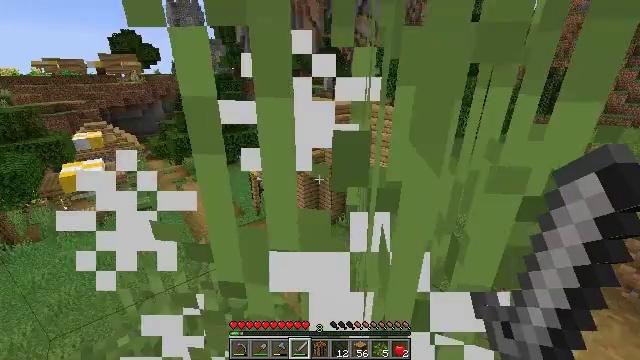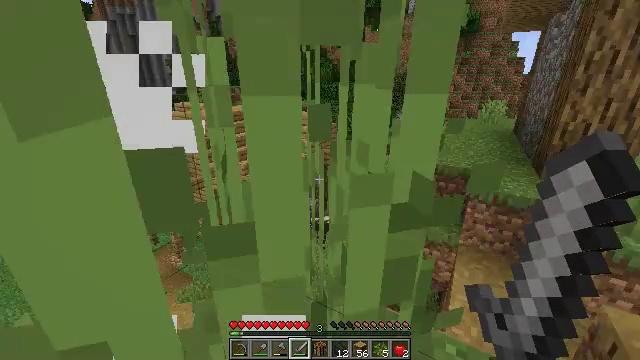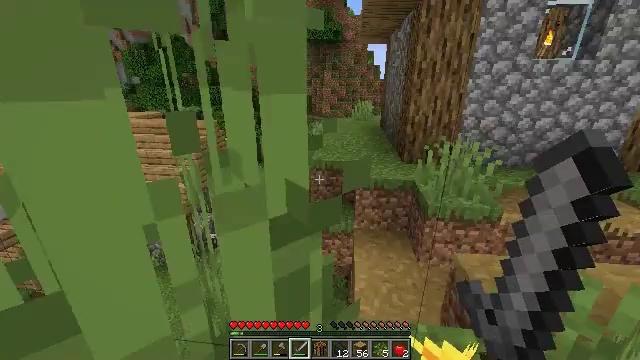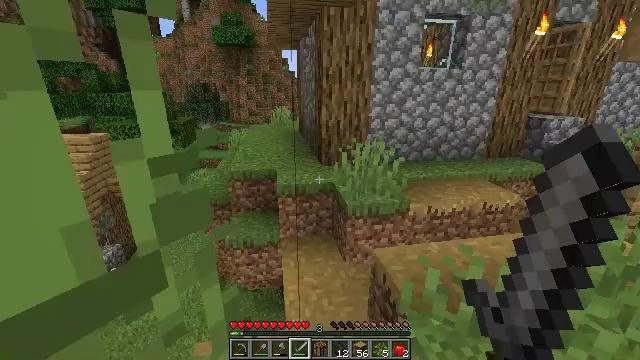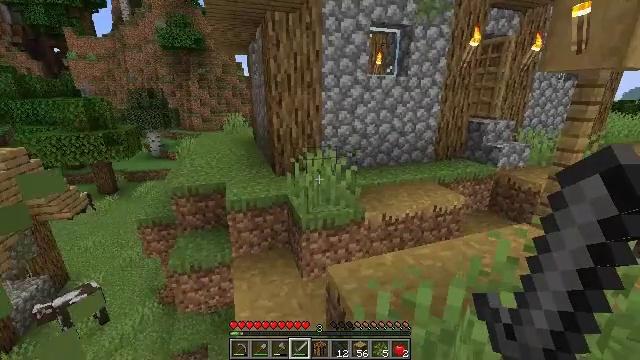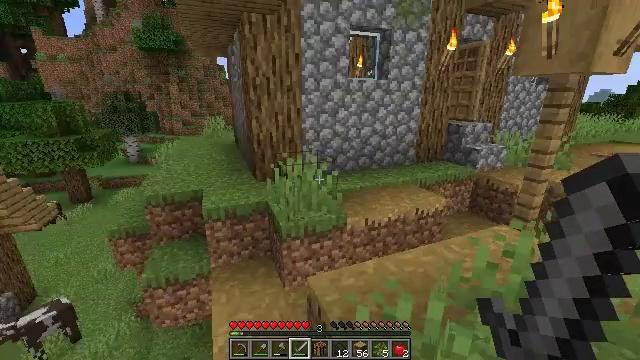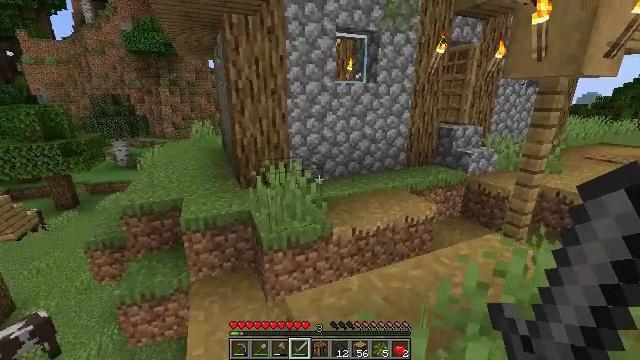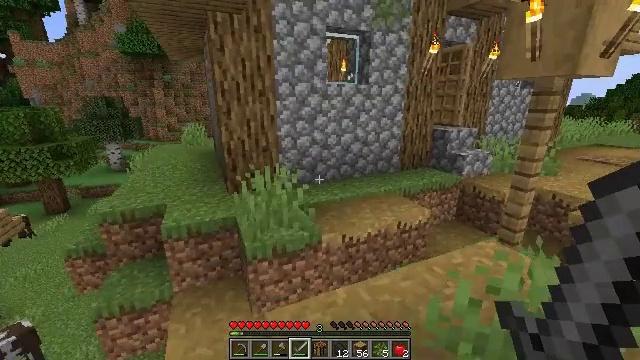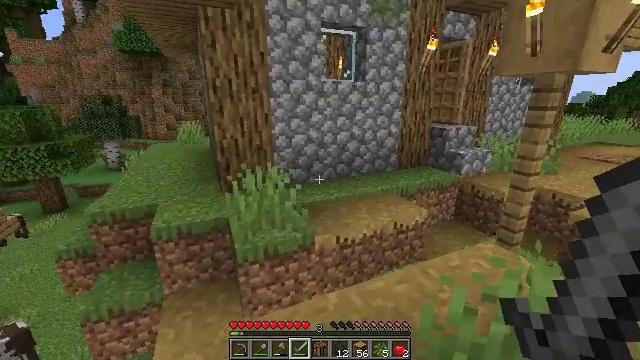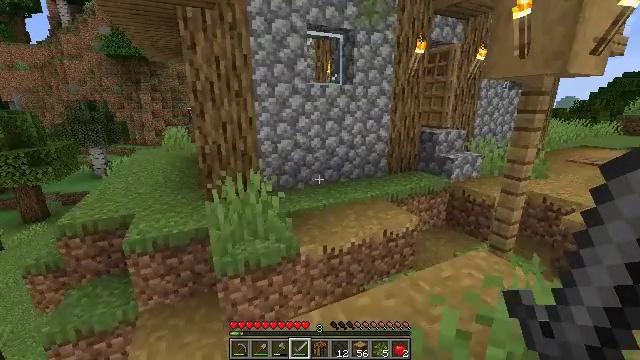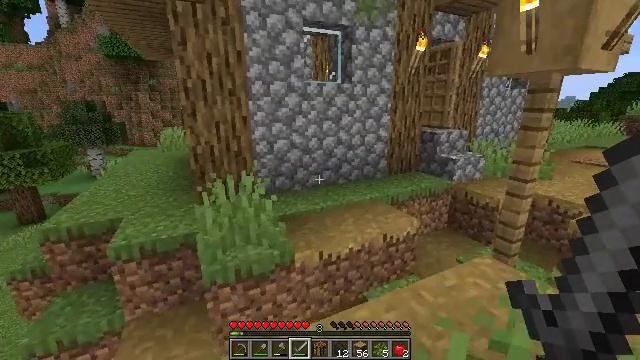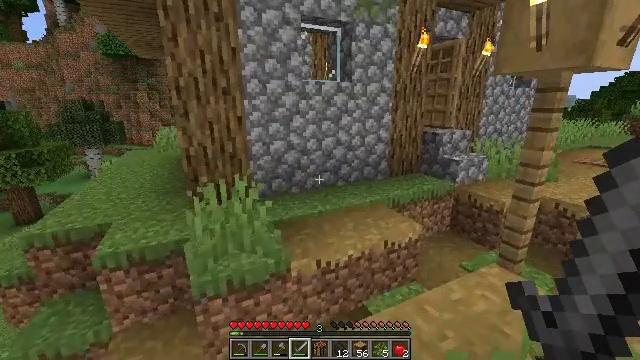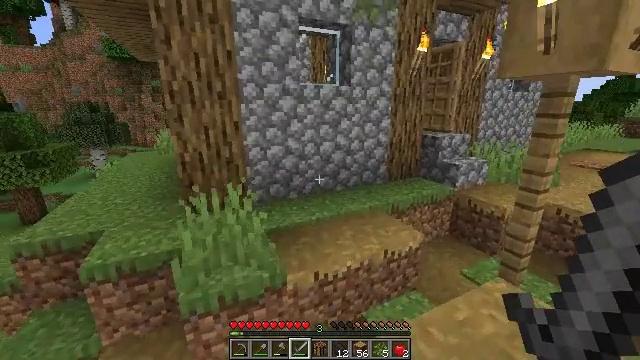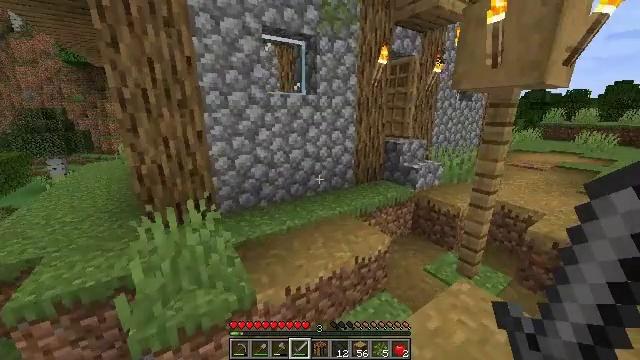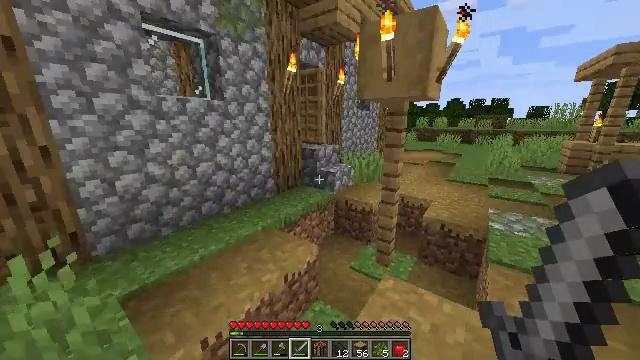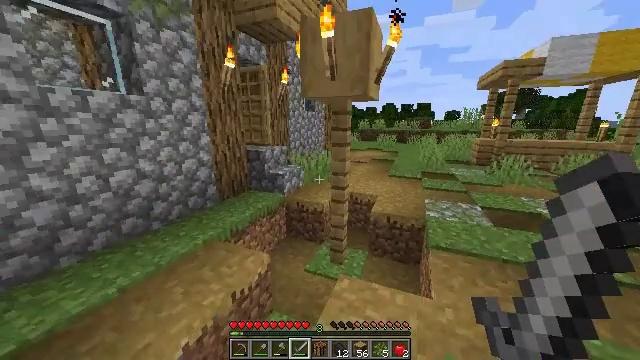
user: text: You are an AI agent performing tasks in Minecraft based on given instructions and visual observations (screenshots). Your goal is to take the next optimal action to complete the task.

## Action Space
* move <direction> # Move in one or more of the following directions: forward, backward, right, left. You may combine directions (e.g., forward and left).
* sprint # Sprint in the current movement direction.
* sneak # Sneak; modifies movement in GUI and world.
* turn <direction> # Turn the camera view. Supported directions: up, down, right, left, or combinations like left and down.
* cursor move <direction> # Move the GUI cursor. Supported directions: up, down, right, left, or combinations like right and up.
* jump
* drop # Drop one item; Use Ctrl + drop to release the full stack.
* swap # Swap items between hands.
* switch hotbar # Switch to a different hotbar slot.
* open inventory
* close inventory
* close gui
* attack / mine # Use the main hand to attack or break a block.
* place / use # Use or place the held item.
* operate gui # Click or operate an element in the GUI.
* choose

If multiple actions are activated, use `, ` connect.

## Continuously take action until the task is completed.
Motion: motion action
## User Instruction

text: Mine the yellow bed to pick it up.
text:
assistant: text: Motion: move forward and move right, turn right
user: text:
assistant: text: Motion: move right, turn right
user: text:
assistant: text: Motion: move forward and move right, turn right and up
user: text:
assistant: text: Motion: move forward and move right, turn right and up
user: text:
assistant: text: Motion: move forward and move right, turn right
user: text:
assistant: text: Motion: move forward and move right, turn right
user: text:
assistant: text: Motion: move forward and move right
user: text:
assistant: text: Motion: move forward and move right
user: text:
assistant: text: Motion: move forward, turn right
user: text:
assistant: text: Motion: move forward
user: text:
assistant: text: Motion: move forward, sprint
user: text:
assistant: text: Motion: move forward, sprint
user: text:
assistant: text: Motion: move forward, sprint, turn right
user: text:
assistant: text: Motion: move forward, sprint, turn right and up
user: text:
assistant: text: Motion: move forward and move right, sprint, turn right
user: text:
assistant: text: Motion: move forward and move right, sprint, turn right
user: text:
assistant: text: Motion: move forward and move right, sprint
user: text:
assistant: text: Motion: move forward and move right, sprint
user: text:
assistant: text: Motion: move forward and move right, sprint
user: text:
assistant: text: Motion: move forward and move right, sprint
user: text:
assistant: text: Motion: move forward and move right, sprint, turn left
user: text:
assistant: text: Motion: move forward and move right, sprint, turn left
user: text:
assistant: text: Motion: move forward and move right, sprint, turn left
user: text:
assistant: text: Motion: move forward and move right, sprint, turn left
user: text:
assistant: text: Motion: move forward and move right, sprint, turn left
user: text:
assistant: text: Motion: move forward and move right, sprint, turn left
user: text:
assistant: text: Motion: move forward and move right, sprint, turn left
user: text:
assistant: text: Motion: move forward and move right, sprint, turn left
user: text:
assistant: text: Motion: move forward and move right, sprint, turn left
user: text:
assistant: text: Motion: move forward and move right, sprint, turn left and up